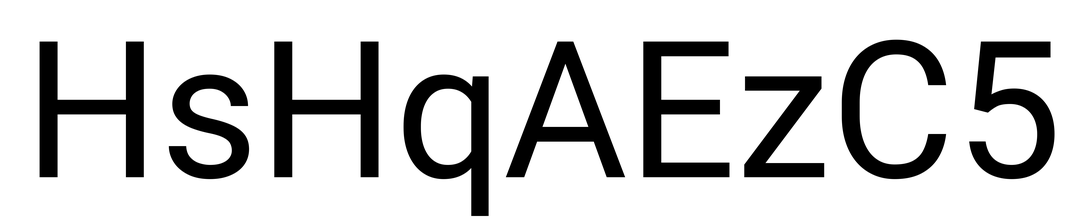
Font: Roboto_Regular